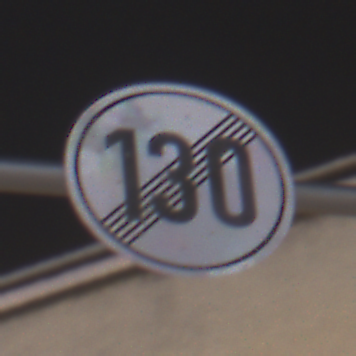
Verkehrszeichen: EndeGeschwindigkeit130
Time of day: Night
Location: Outdoor (Urban)
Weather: Overcast
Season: Winter
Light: Artificial